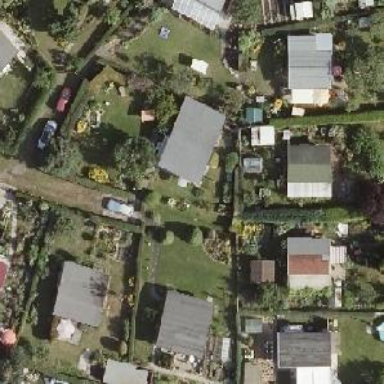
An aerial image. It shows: Plot within allotments.